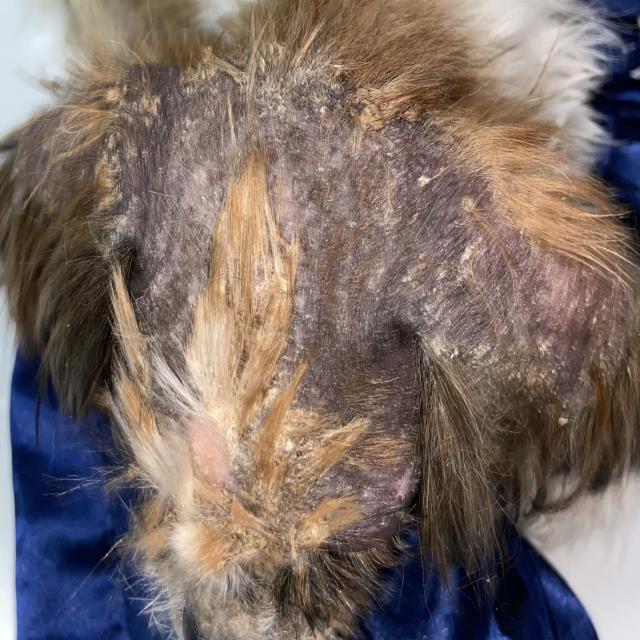
Canine demodicosis (Demodex mange) — caused by Demodex canis mites. Presents with alopecia, follicular papules, pustules, and comedones. Often localized on face and forelimbs.